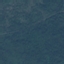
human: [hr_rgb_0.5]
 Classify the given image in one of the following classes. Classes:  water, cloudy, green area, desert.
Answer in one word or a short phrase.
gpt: green area